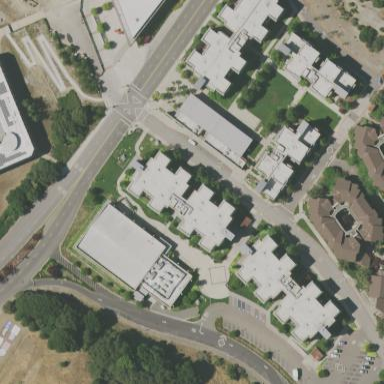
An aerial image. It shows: Dormitory building.